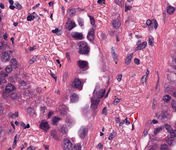
Tumor epithelial tissue: yes
Tumor-associated stroma tissue: yes
Normal tissue: no